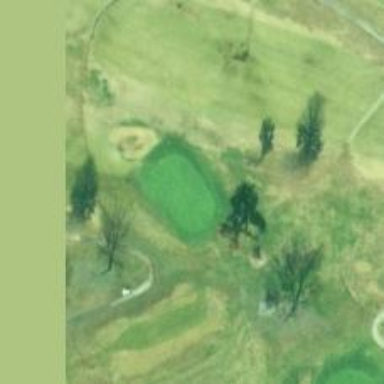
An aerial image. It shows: View of golf hole.